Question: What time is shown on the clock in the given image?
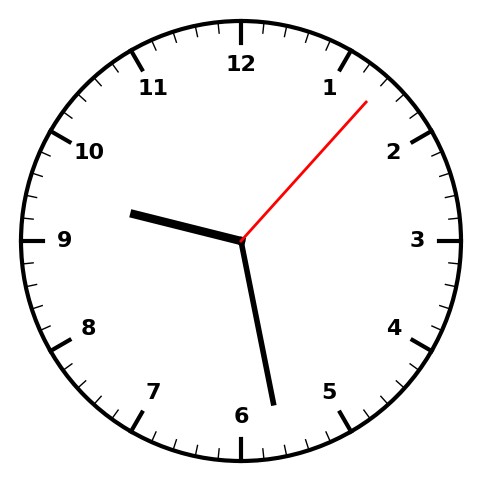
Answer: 09:28:07